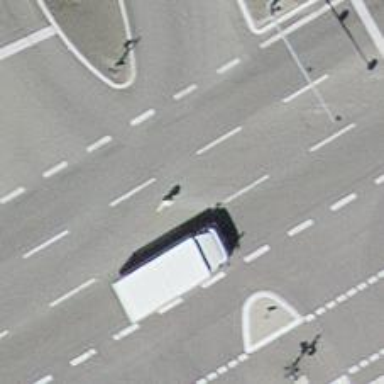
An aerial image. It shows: Road with traffic signals.